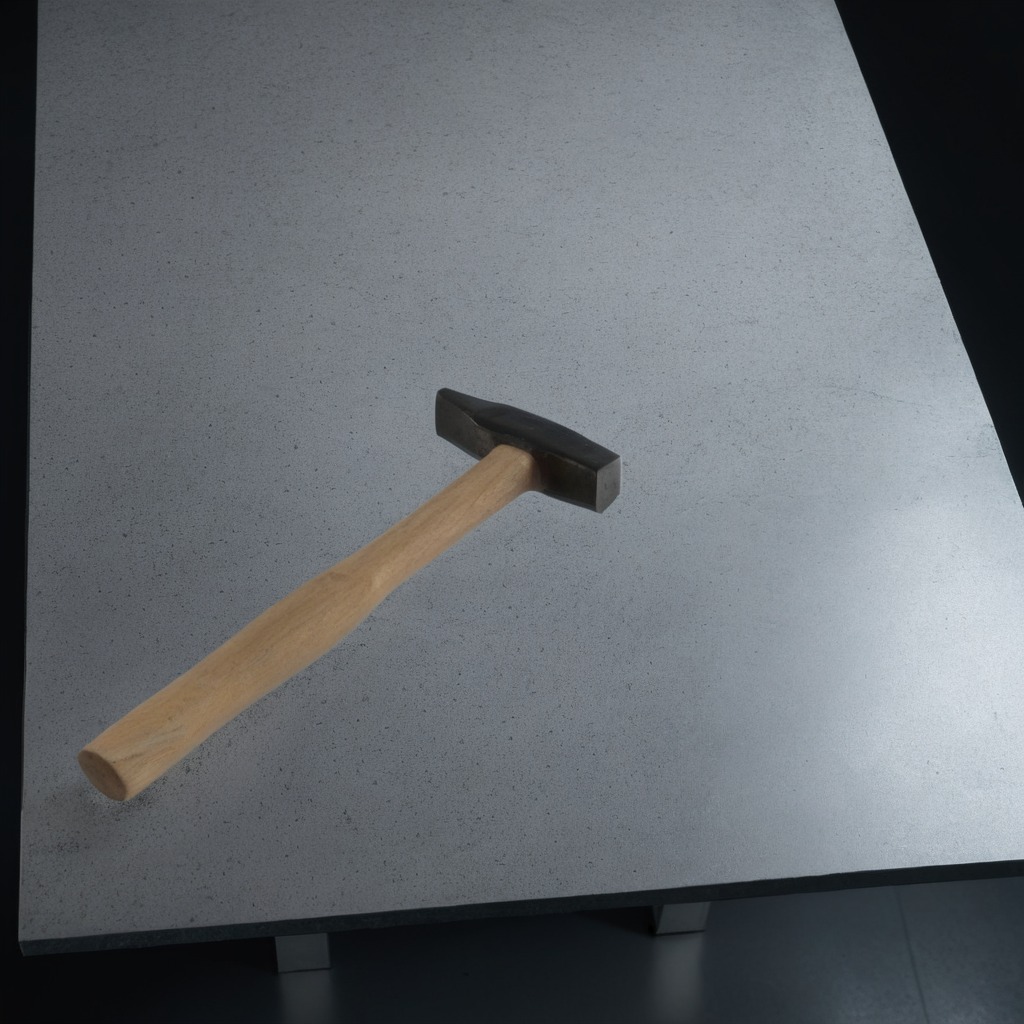
A hammer lies on the clean granite table inside a workshop at night.